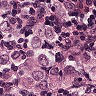
Metastatic tissue present: yes